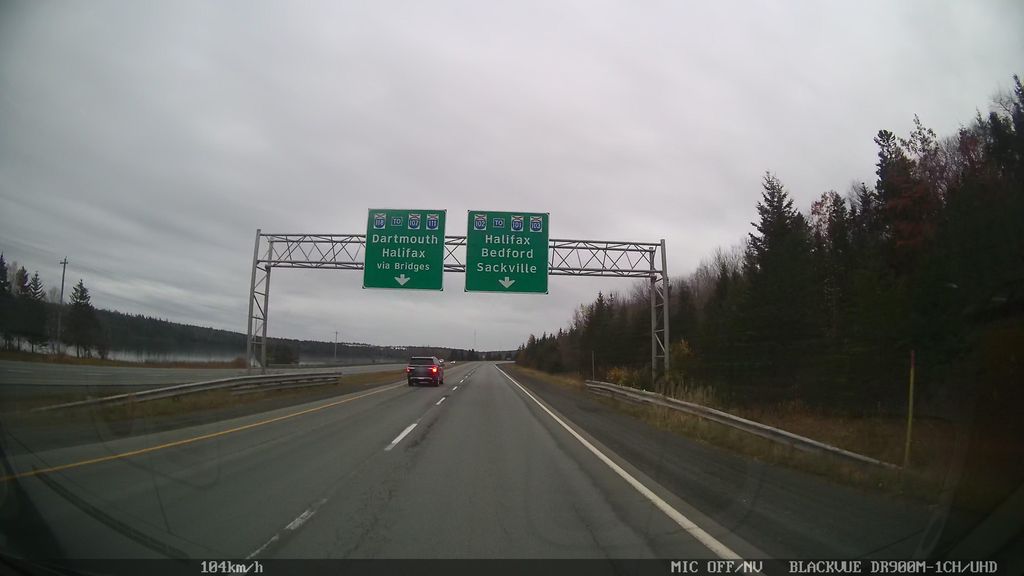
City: halifax